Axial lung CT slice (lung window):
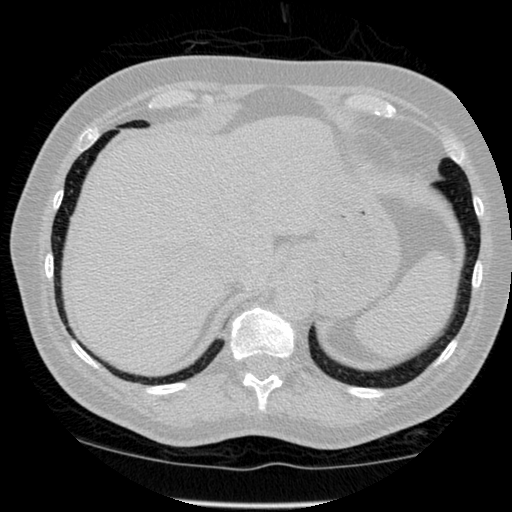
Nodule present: no